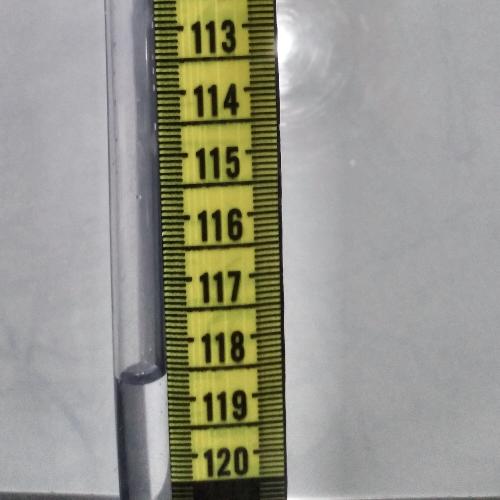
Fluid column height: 118.6 cm